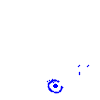
Particle: pion